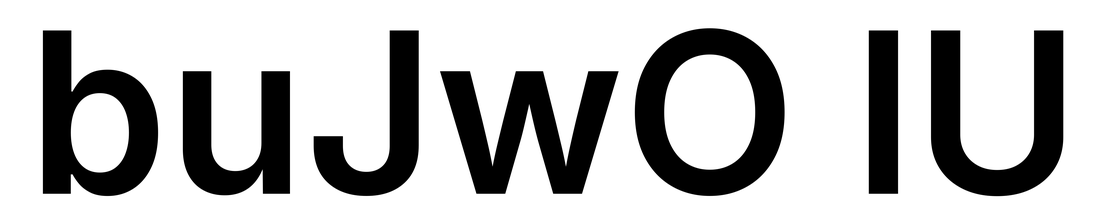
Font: Inter_SemiBold